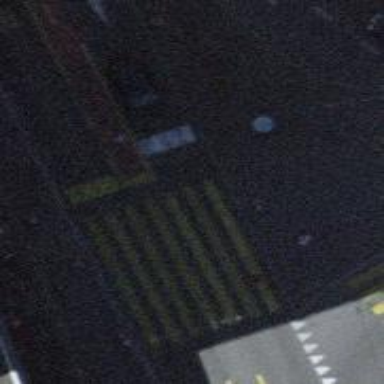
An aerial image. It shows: Kerb barrier.